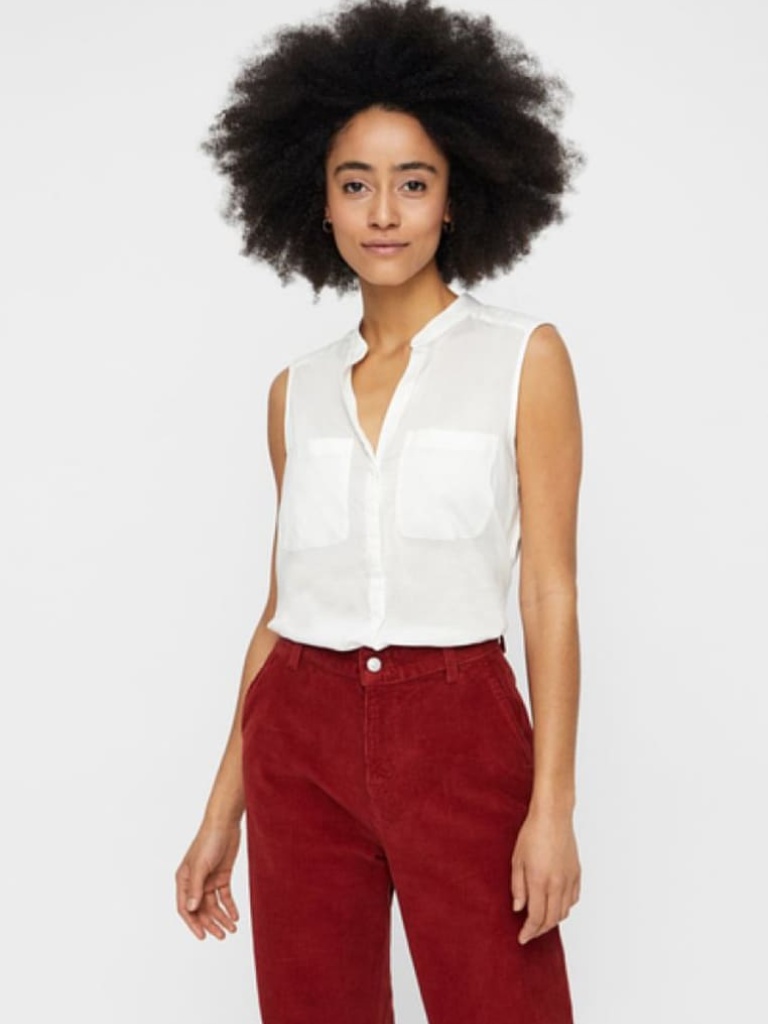
cotton relaxed sleeveless hip length Fully Tucked in mandarin blouse